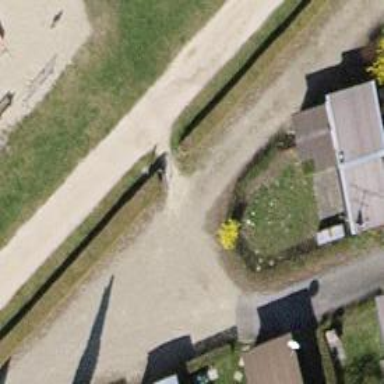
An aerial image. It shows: Gate.